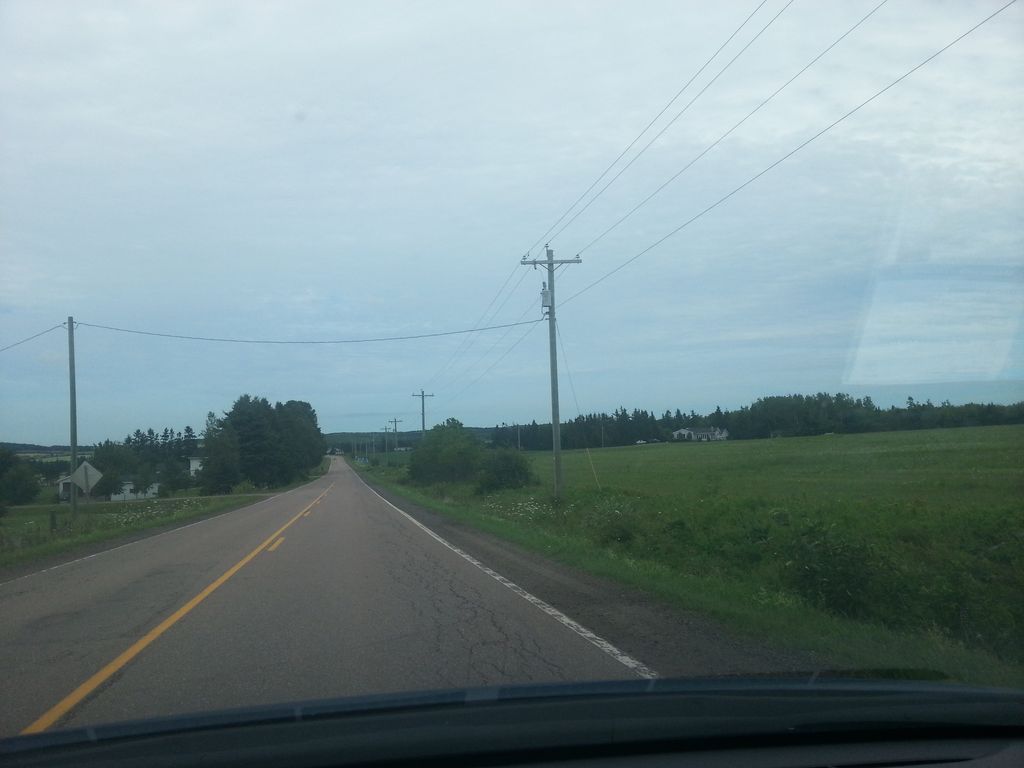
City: charlottetown